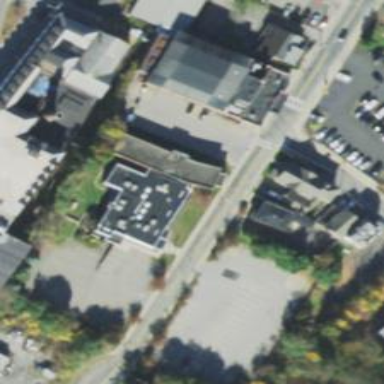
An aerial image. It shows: Courthouse building.